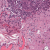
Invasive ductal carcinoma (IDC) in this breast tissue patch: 0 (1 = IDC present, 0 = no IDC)